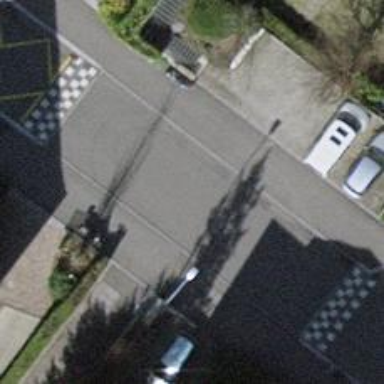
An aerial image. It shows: Residential road with asphalt surface. Both sides have sidewalks.